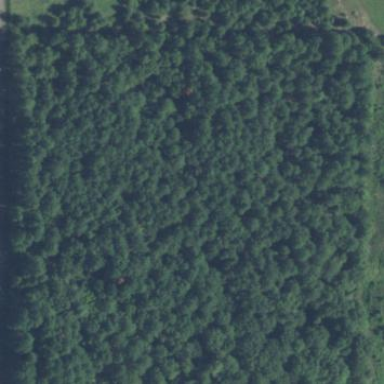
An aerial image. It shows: Forest within national park boundary.